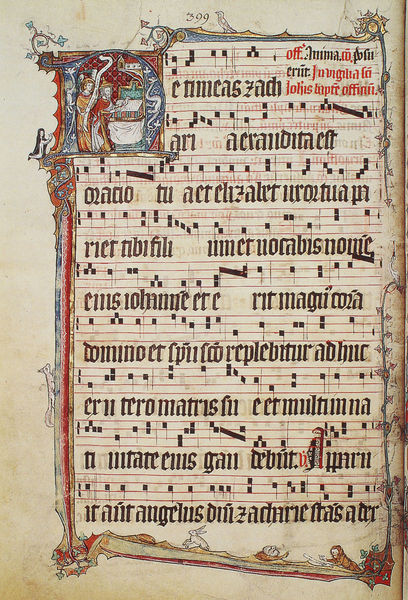
Titel: Graduale
Institution: Köln, Erzbischöfliche Diözesan- und Dombibliothek
Schlagwörter: blau, vogel, bunt, frau, schwarz, zeichnung, rot, tier, tiere, alt, rahmen, bild, figur, blatt, gesang, musik, gotik, affe, engel, hase, ranken, schrift, noten, linien, figuren, dekor, notenblatt, verzierung, buch, text, buchstaben, initiale, ranke, verziert, kaninchen, mittelalter, schnecke, maria, handschrift, lied, latein, kolumne, spruchband, schriftband, häschen, buchmalerei, eingerahmt, choral, notation, notenlinien, manuskript, eichhörnchen, minuskel, n, d, 399, liedblatt, gregorianisch, gregorianischer choral, initailae, kanichen